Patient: sex M, age 31
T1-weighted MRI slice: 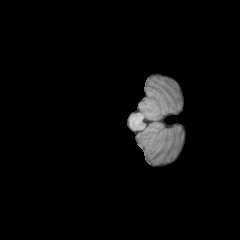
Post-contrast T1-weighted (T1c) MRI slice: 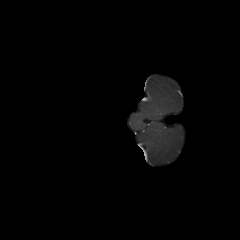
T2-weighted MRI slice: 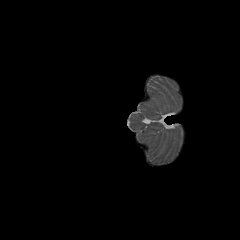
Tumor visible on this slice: no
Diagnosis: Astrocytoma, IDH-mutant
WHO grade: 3